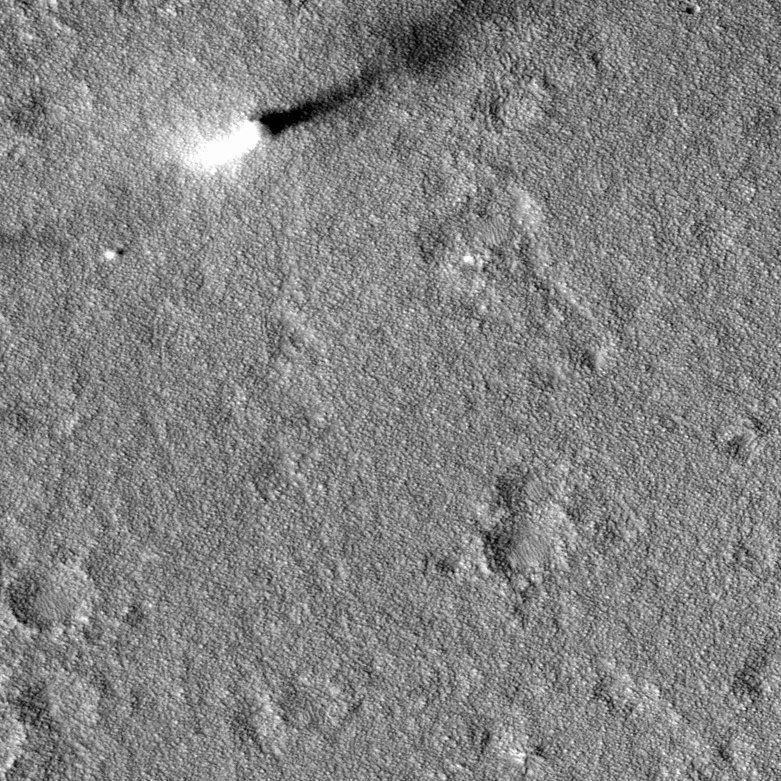
Label: dustdevil